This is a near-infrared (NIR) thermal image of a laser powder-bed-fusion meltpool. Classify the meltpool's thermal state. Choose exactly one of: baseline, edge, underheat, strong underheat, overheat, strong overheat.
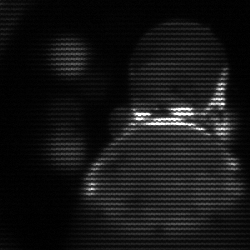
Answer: edge